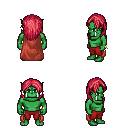
a pixel art fantasy rpg character, male body template, orc, green skin, maroon cape, red pants, ruby red long hairstyle, bracelets, four views (front, back, left, right), 2x2 character sprite sheet, small pixel art, hard edges, no anti-aliasing